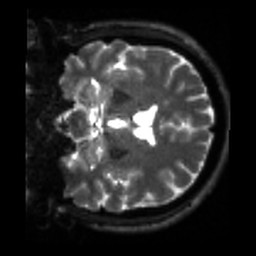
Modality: sbref
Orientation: coronal
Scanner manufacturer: siemens
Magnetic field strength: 3 T
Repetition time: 4 s
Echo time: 0.0594 s